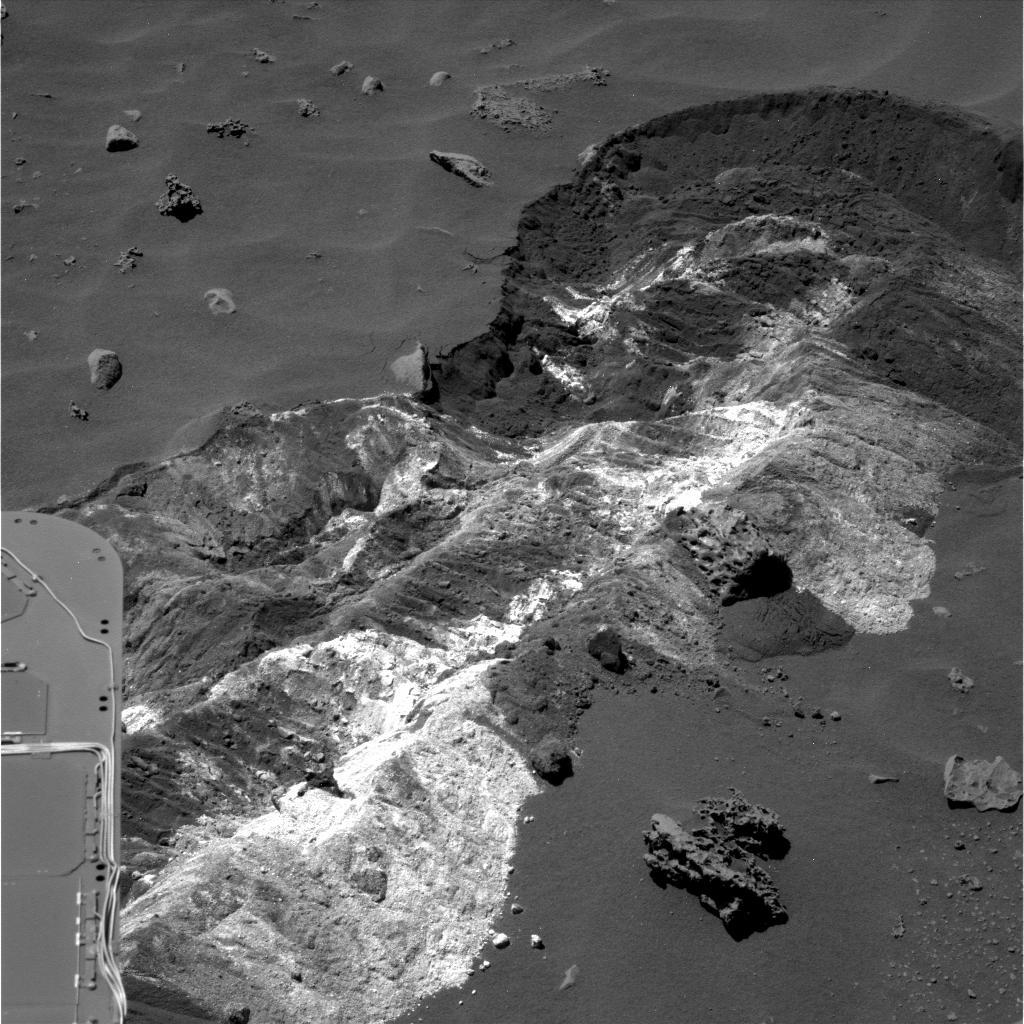
Terrain classes present: Background, Bedrock, Gravel / Sand / Soil, Rock, Shadow